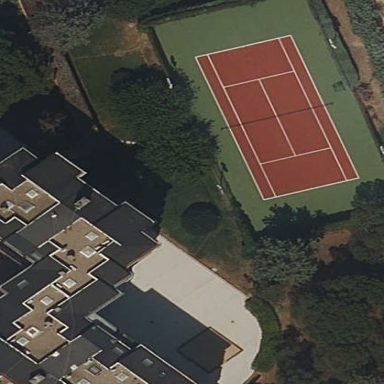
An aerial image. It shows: Tennis court on the leisure land pitch.